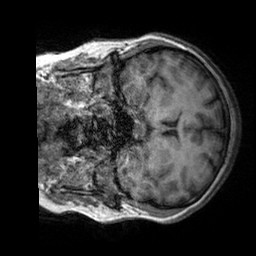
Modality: T1w
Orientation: coronal
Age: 30
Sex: female
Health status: healthy
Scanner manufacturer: siemens
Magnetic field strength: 3 T
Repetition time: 2.3 s
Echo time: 0.00303 s